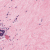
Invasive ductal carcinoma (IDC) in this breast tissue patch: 0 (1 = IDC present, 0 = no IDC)